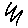
Label: zigzag